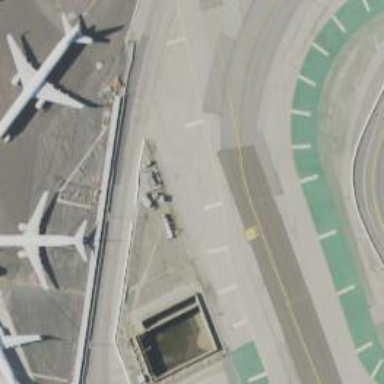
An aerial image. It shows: Image of taxiway at airport.